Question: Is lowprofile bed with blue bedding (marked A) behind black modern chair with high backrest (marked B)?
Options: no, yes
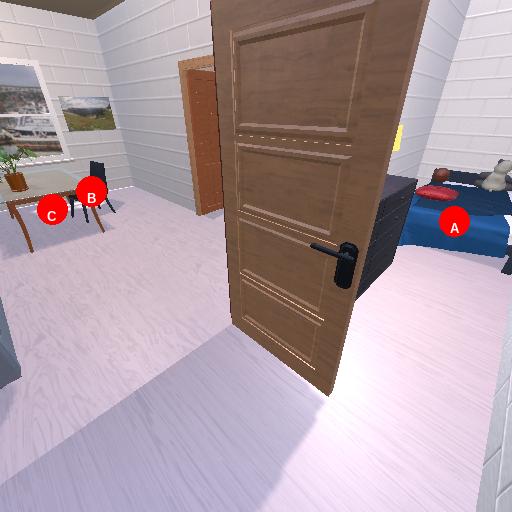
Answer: no